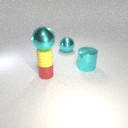
small yellow rubber cylinder above small red metal cylinder